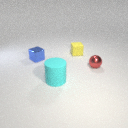
large cyan rubber cylinder to the right of small blue metal cube